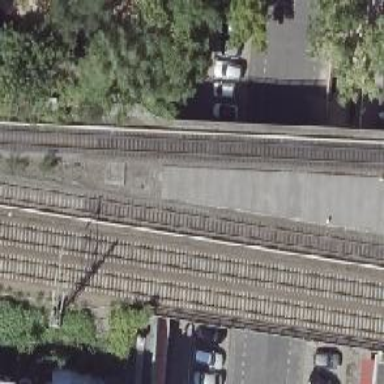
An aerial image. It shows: Railway signal.